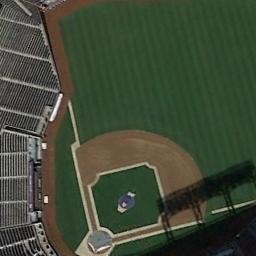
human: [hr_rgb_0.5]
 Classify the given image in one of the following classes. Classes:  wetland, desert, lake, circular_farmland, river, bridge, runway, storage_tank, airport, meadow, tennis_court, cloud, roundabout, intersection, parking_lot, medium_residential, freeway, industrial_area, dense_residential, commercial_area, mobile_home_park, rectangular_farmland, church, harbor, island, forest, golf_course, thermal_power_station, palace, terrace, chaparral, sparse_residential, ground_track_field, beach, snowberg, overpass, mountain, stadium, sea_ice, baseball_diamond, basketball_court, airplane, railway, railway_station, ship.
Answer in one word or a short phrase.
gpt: baseball_diamond